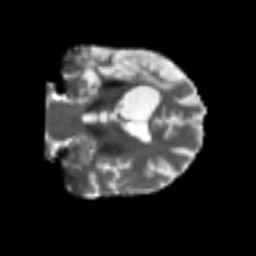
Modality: T2w
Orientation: coronal
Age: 50
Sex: male
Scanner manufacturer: siemens
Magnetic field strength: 3 T
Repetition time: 4.987 s
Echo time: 0.0792 s